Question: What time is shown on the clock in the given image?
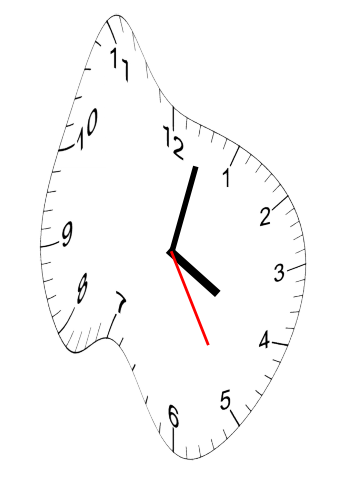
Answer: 04:02:25